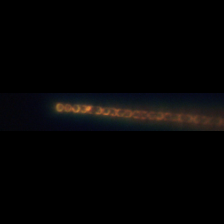
Taxon: Chaetoceros
Group: Diatoms